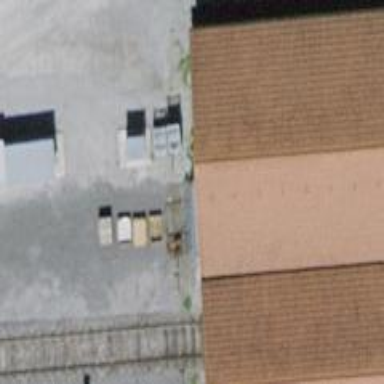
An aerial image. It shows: Single track railway in yard.